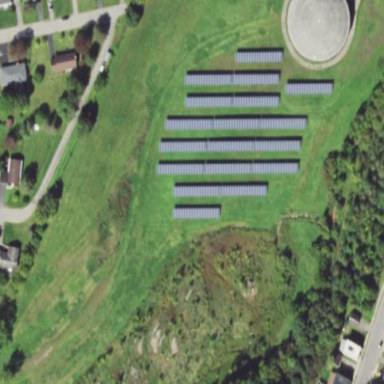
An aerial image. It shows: Solar power plant with photovoltaic technology generating electricity.